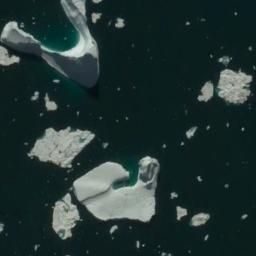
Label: sea_ice